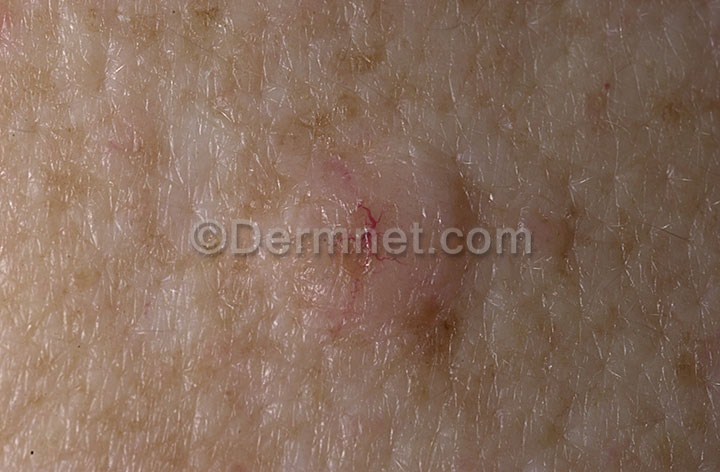
Disease: Actinic Keratosis Basal Cell Carcinoma and other Malignant Lesions